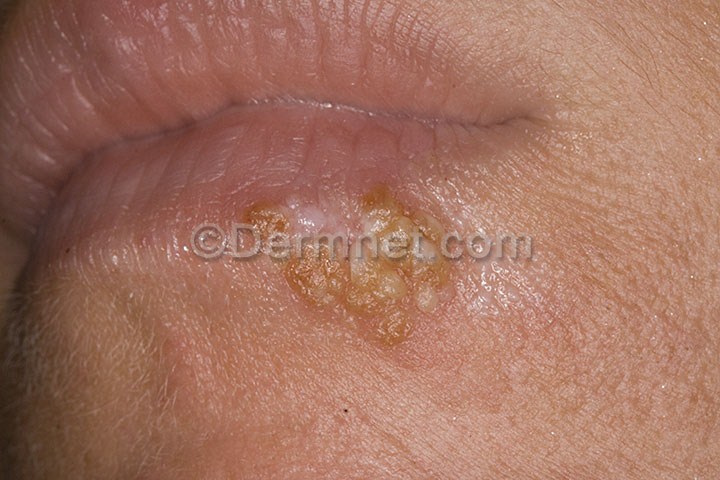
Disease: Herpes HPV and other STDs Photos